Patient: sex M, age 54
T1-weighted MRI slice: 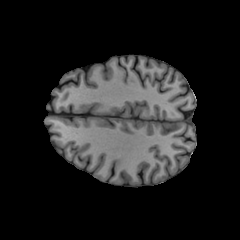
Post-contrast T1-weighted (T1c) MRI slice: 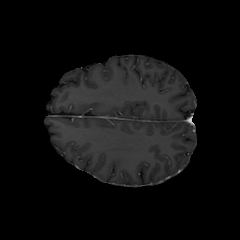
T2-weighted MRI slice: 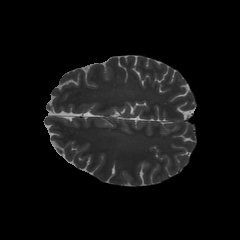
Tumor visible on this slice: no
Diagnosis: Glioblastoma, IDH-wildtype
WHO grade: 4